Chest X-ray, PA view. Patient: 35 years old, sex F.
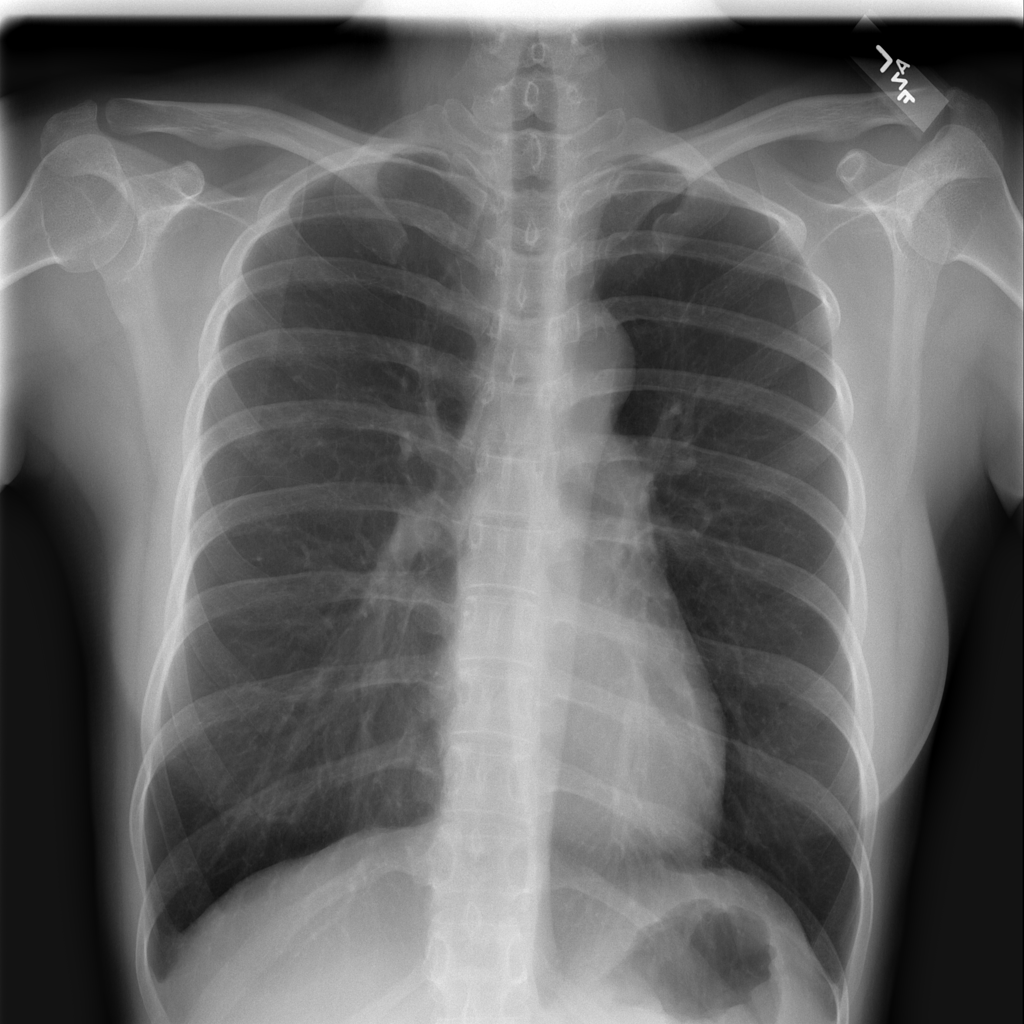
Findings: No Finding